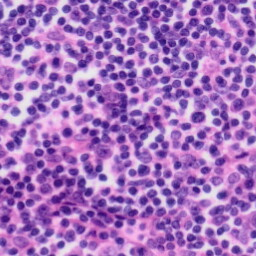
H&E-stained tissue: Tonsil